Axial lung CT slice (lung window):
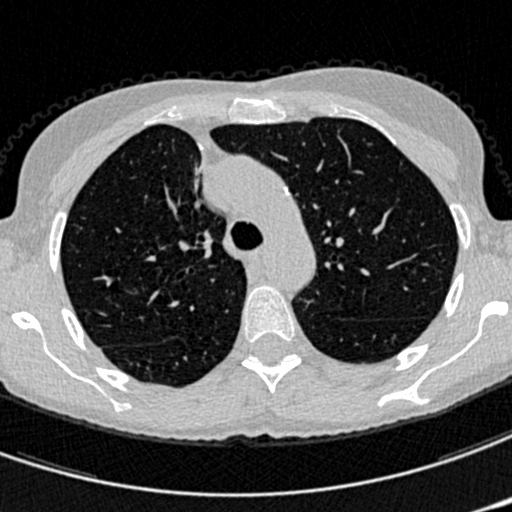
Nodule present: no